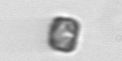
Label: Thalassiosira